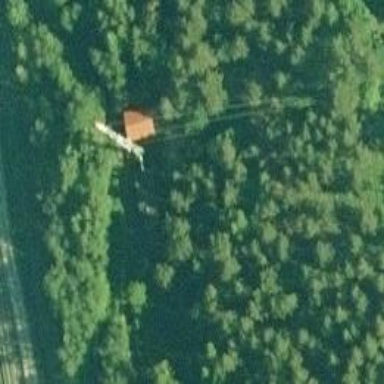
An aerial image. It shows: Communication tower.